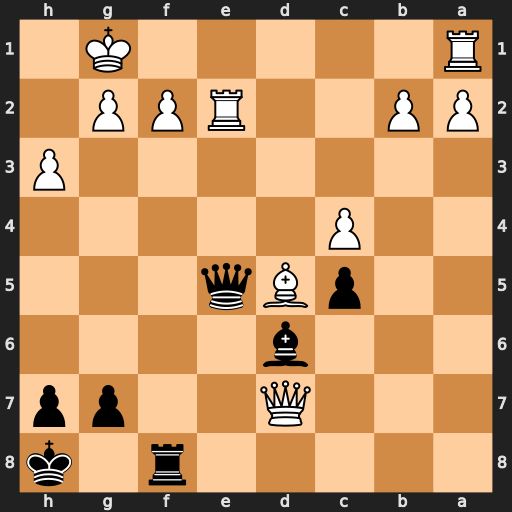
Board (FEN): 5r1k/3Q2pp/3b4/2pBq3/2P5/7P/PP2RPP1/R5K1
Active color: b
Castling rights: -
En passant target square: -
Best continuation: Qh2+ Kf1 Qh1#